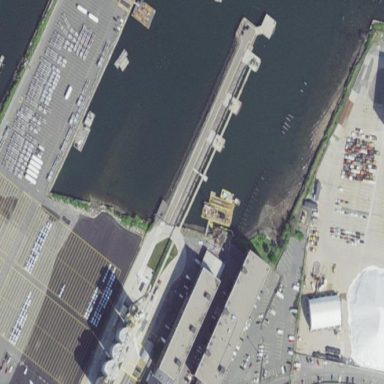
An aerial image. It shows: Man-made pier.